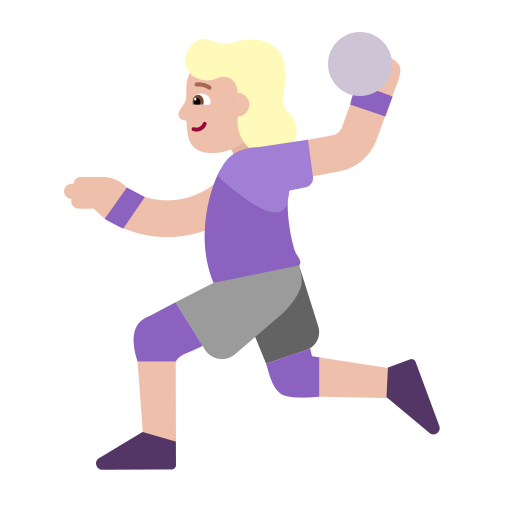
woman playing handball flat  light